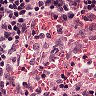
Metastatic tissue present: no